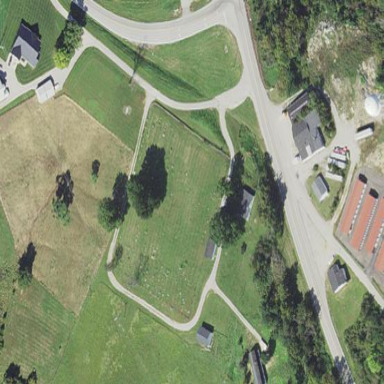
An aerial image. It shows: Cemetery.